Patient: sex F, age 52
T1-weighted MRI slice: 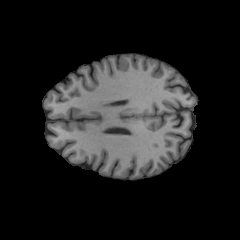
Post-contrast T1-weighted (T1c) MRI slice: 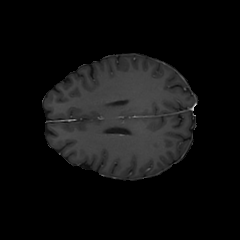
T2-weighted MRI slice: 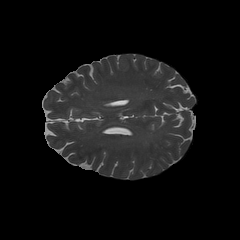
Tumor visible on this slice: no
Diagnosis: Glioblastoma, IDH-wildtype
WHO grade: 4